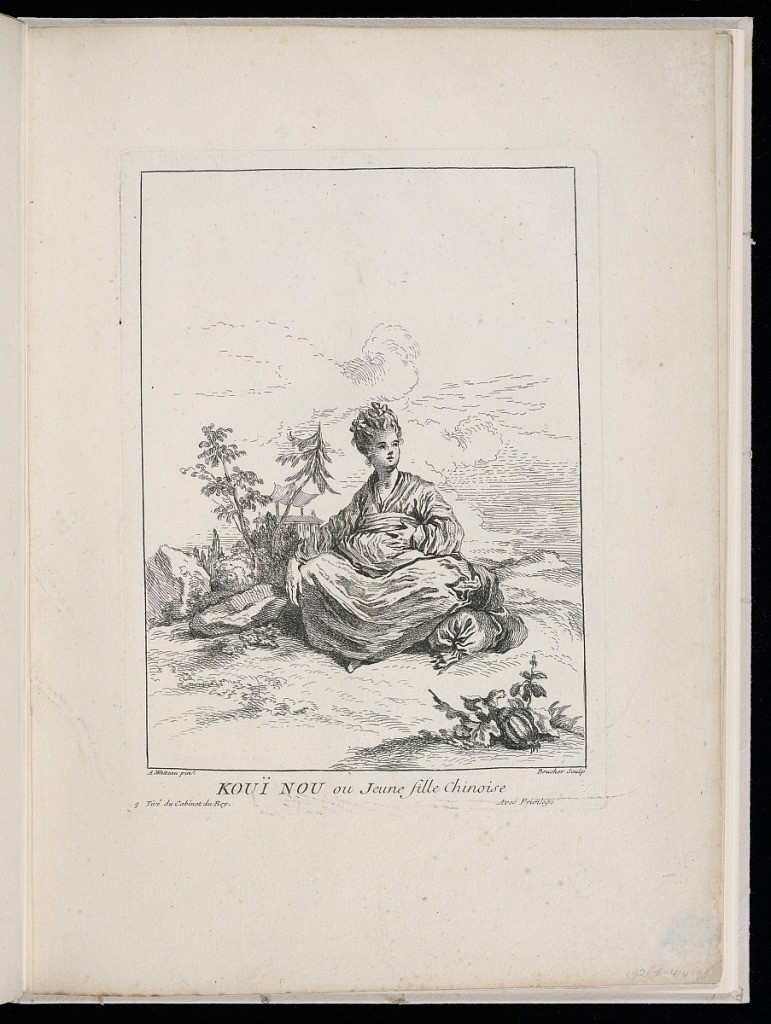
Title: KOUÏ NOU ou Jeune fille Chinoise
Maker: Antoine Watteau, French, 1684–1721
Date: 1731
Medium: Etching on laid paper
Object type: Print
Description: From a series of twelve prints, a Chinese woman seated in a landscape, buildings in the background. The plate is titled, signed, and numbered.